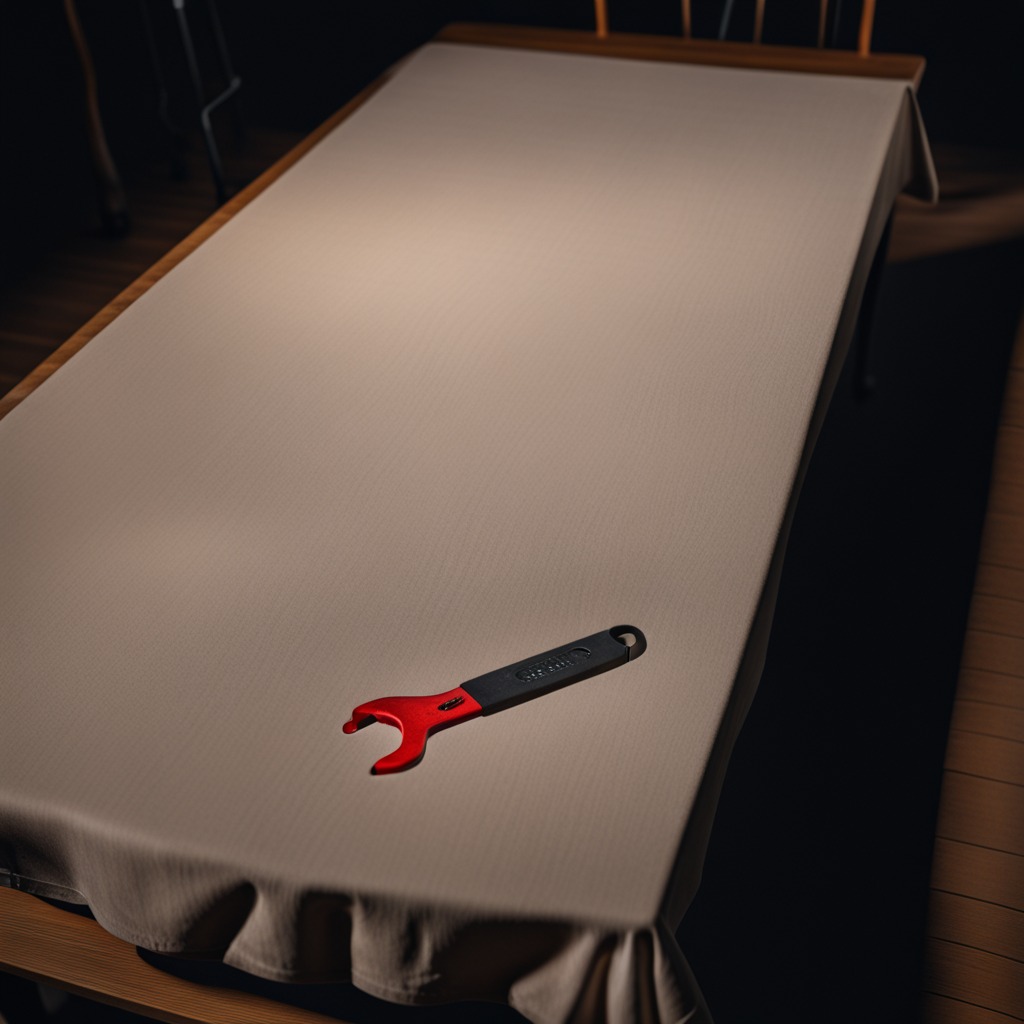
A wrench lying on a wooden table.